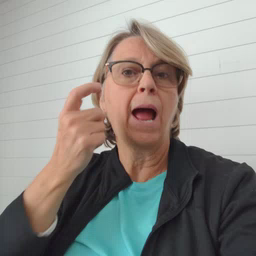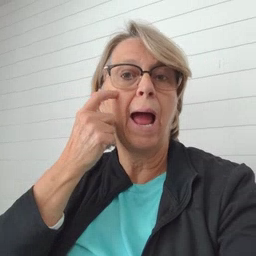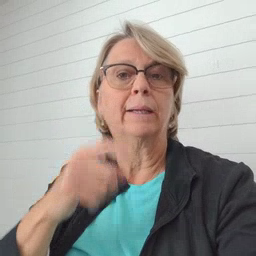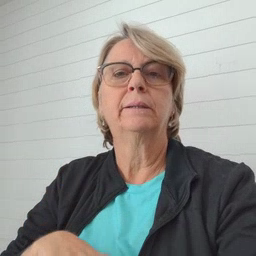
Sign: eye